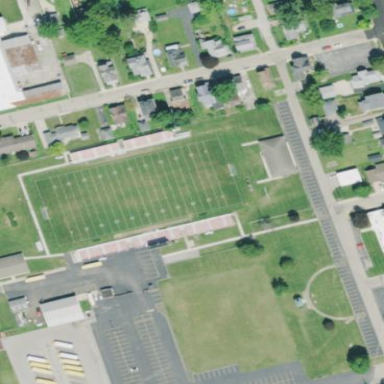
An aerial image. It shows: American football pitch.